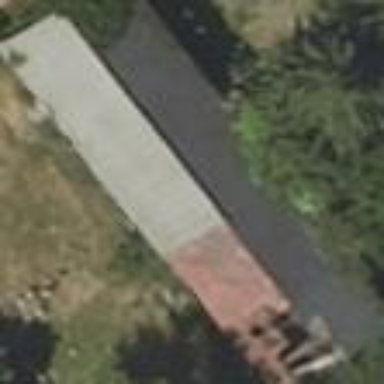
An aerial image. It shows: Shed.